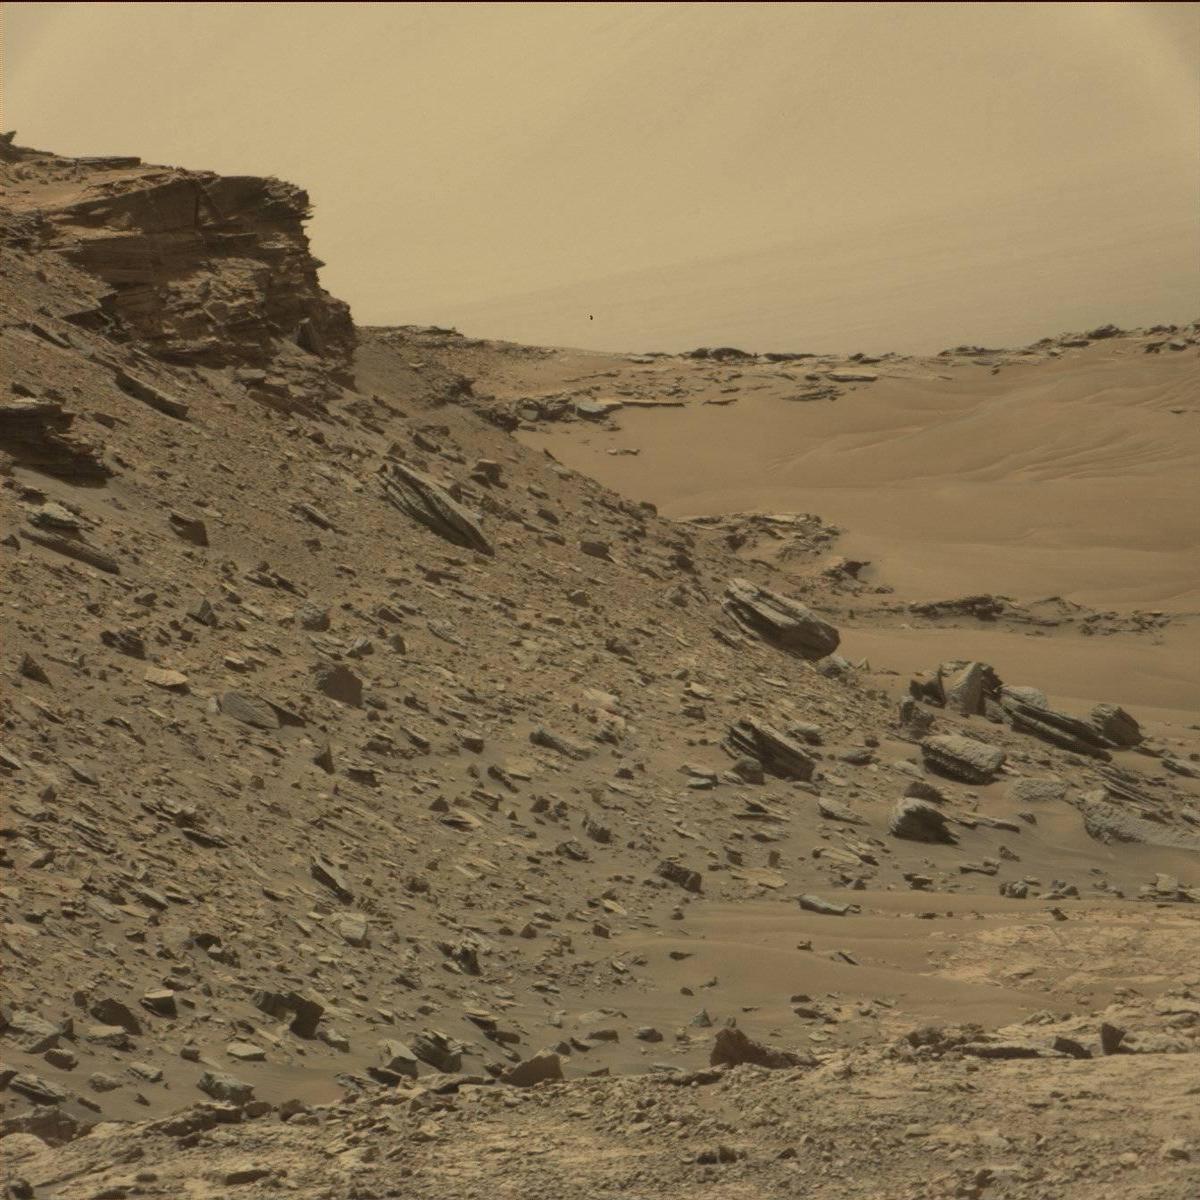
Terrain classes present: Bedrock, Ridge, Rock, Sand / Soil